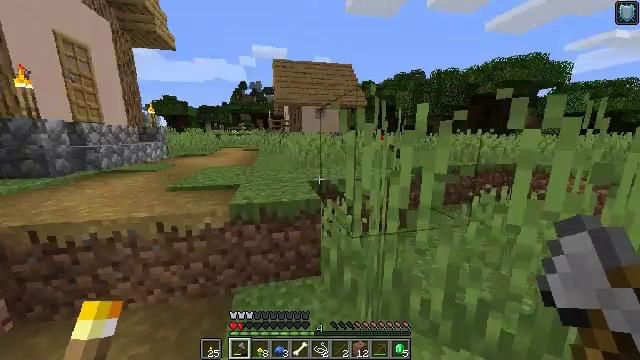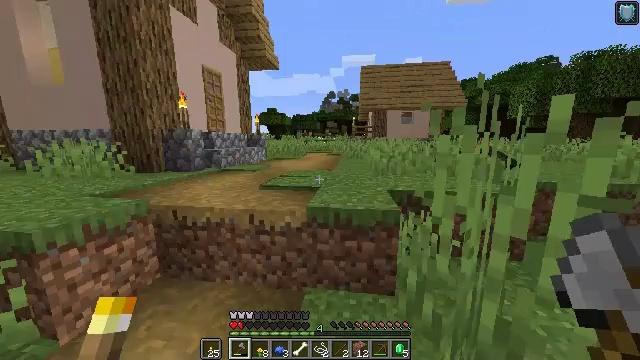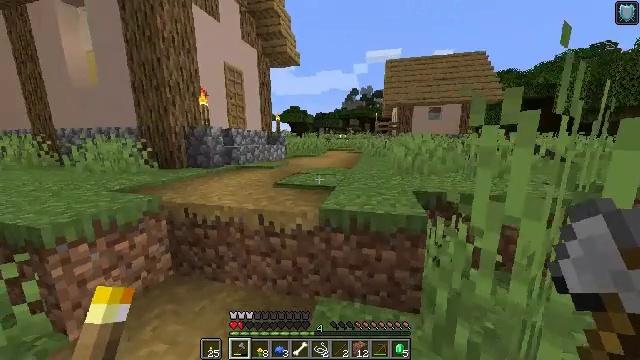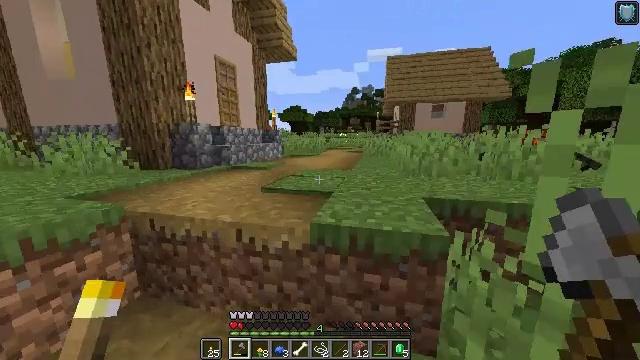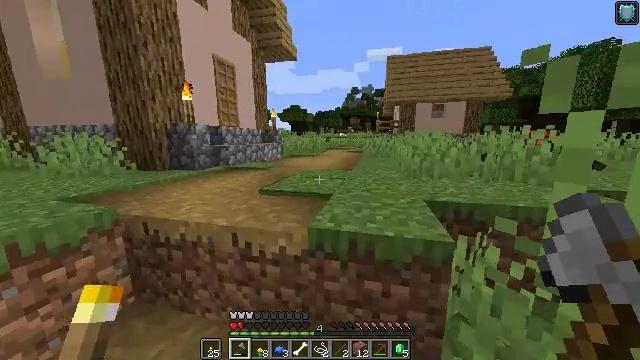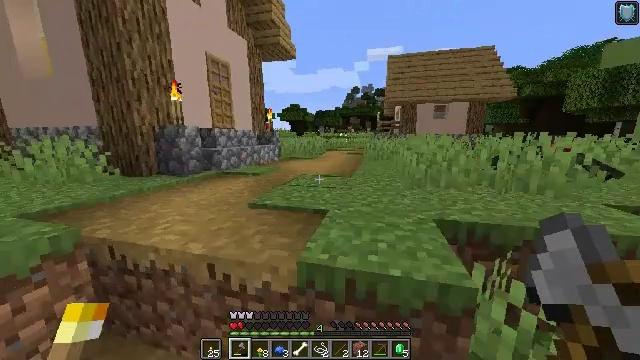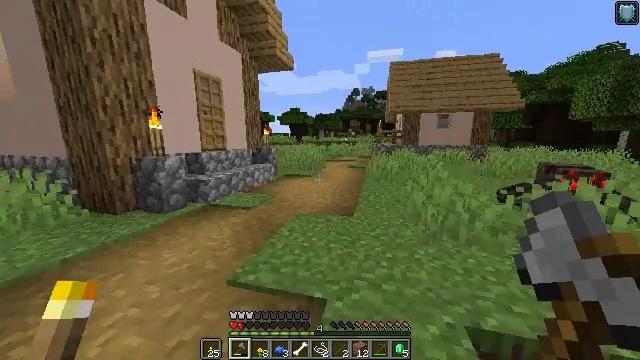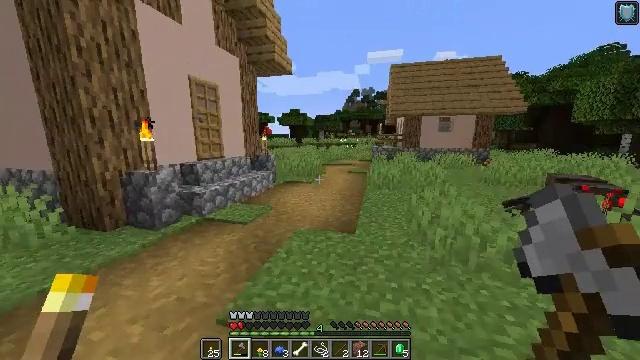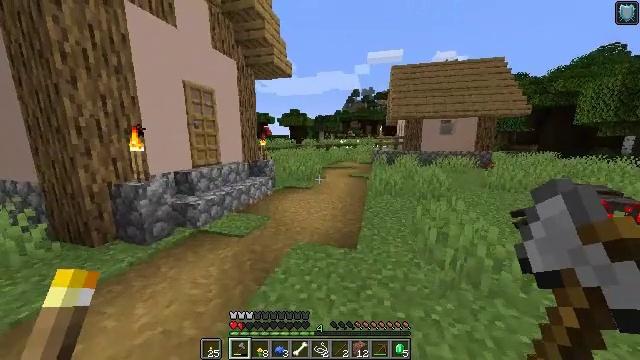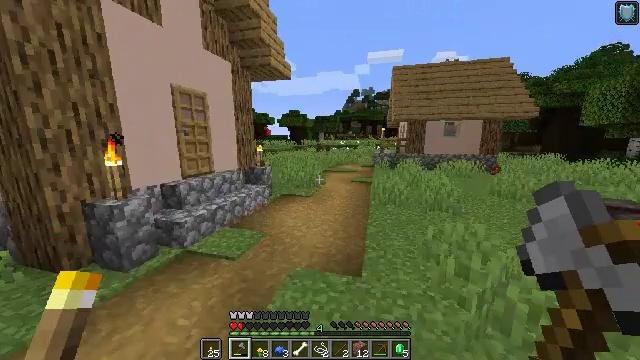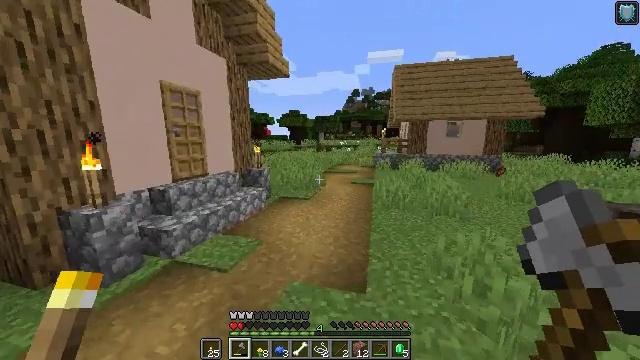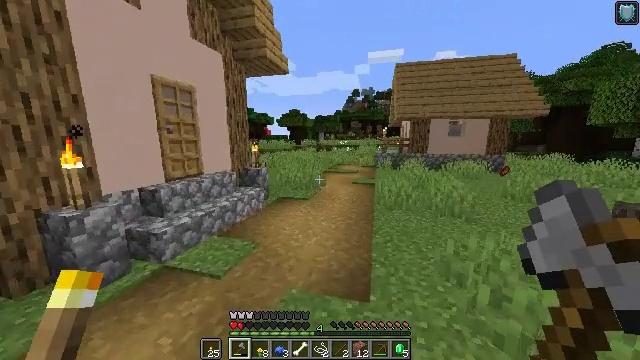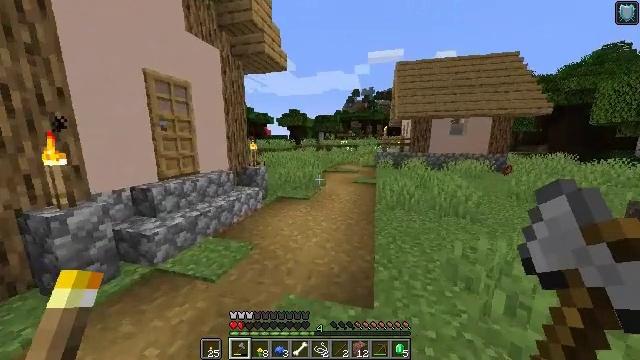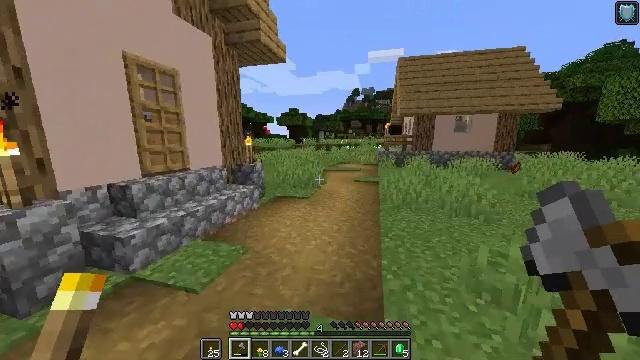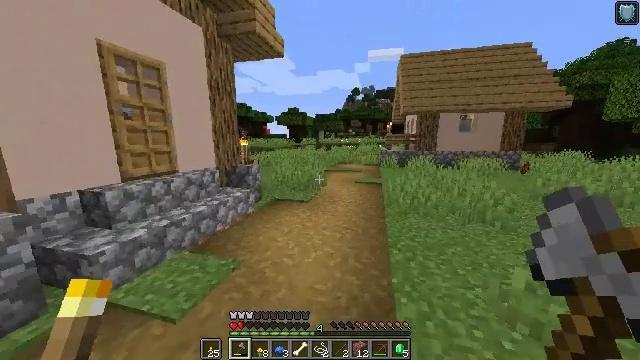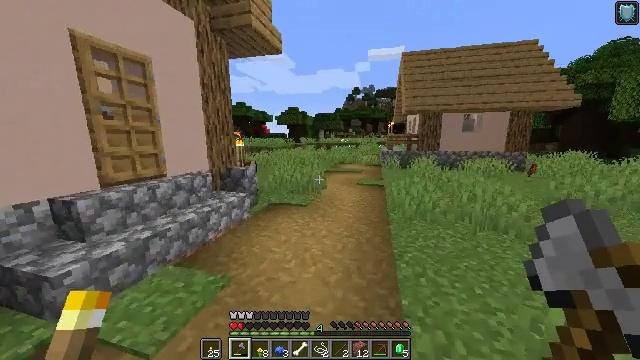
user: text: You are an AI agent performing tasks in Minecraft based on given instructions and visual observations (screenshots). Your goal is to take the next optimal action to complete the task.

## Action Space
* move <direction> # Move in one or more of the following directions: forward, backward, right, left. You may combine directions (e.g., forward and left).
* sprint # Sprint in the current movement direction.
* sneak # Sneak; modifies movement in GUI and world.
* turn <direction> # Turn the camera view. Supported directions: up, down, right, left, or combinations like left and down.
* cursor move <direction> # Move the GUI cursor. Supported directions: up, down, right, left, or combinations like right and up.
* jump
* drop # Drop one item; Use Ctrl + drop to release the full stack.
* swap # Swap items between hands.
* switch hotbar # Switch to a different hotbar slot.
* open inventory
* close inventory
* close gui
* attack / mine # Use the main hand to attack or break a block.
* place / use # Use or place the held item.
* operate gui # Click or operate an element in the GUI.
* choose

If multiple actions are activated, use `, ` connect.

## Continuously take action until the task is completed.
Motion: motion action
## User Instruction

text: Go to the crafting table and create a loom.
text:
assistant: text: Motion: move forward, turn left and up
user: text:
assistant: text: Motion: move forward, turn left
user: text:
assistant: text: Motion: move forward
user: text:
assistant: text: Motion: move forward
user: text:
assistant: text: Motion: move forward, jump
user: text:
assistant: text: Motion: move forward, jump
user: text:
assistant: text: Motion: move forward, jump
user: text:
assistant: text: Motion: move forward, jump
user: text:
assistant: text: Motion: move forward
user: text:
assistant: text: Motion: move forward
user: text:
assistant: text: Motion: move forward
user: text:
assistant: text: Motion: move forward
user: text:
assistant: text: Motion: move forward
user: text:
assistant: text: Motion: move forward
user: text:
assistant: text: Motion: move forward
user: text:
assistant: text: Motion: move forward
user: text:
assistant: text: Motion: move forward
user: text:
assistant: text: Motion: move forward
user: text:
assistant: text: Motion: move forward
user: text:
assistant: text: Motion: move forward
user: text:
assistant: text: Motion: move forward
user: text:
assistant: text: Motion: move forward
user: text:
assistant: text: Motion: move forward, turn left and down
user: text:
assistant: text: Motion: move forward, turn left and down
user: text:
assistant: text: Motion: move forward, turn left and down
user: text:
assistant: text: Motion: move forward
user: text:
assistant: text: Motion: move forward
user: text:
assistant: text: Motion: move forward
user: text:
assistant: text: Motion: move forward
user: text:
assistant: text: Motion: move forward, turn right